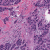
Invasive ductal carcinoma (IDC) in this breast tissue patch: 1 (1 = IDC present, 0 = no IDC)